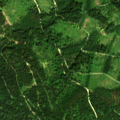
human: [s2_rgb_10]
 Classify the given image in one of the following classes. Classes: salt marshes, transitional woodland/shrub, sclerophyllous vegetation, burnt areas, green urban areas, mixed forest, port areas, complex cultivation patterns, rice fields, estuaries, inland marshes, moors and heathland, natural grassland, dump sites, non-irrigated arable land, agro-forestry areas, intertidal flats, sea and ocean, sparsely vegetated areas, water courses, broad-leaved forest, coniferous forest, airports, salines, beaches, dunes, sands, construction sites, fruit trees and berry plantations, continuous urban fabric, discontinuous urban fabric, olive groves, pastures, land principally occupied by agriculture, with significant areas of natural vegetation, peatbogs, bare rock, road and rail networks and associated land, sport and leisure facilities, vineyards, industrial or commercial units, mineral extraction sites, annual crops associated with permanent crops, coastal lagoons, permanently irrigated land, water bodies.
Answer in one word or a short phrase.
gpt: coniferous forest, transitional woodland/shrub